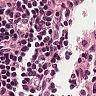
Metastatic tissue present: no